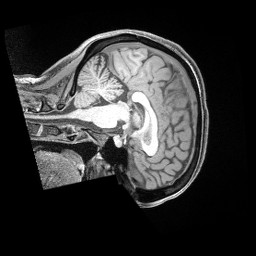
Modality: T1w
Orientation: sagittal
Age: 34
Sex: female
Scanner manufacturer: siemens
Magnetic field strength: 3 T
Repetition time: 2 s
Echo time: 0.00211 s